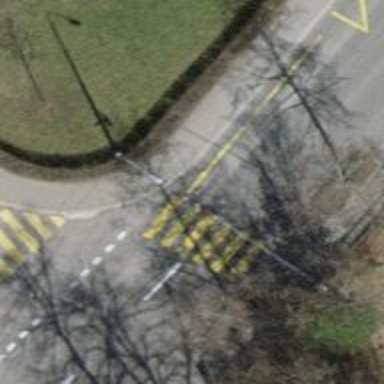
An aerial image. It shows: Zebra crossing on the road.